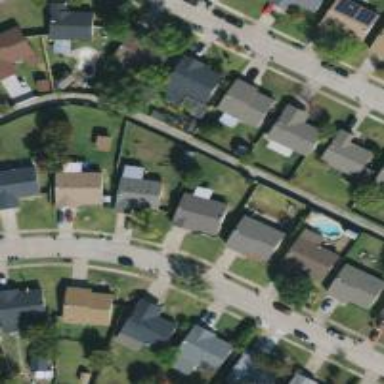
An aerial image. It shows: Neighborhood.